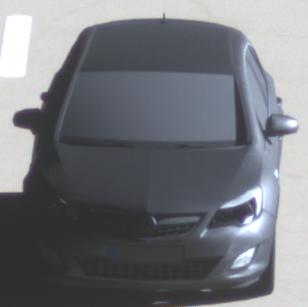
Make: Opel
Model: Astra 1.4 ecoFlex
Detailed model: Astra (J)
Model produced from: 2009/12
Model produced until: 2010/12
Doors: 5
Color: gray
Road condition: dry road
Daytime: morning or afternoon
Contrast: high contrast